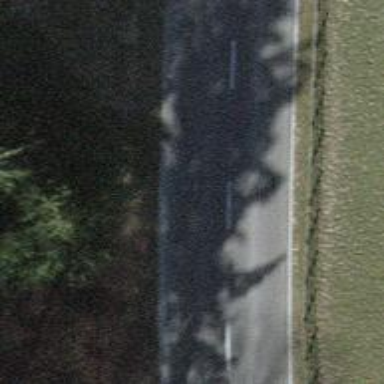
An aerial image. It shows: Tertiary road.